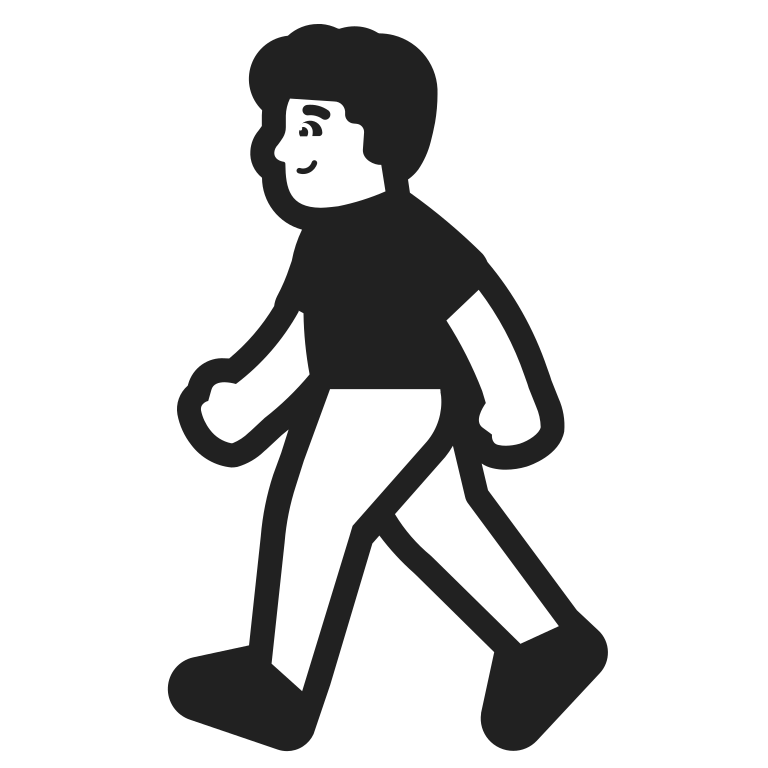
man walking high contrast default